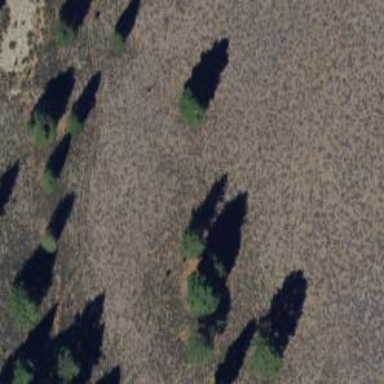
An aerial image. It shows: Evergreen woodland with needle-leaved trees.